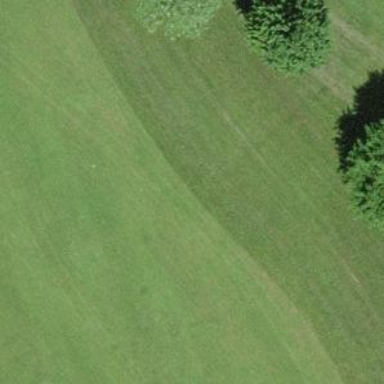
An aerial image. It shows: Golf hole.